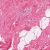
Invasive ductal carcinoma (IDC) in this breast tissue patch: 0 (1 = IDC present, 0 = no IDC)